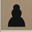
Piece: bP